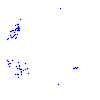
Particle: pion